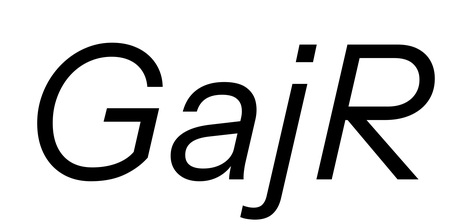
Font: InstrumentSans-Italic_Italic